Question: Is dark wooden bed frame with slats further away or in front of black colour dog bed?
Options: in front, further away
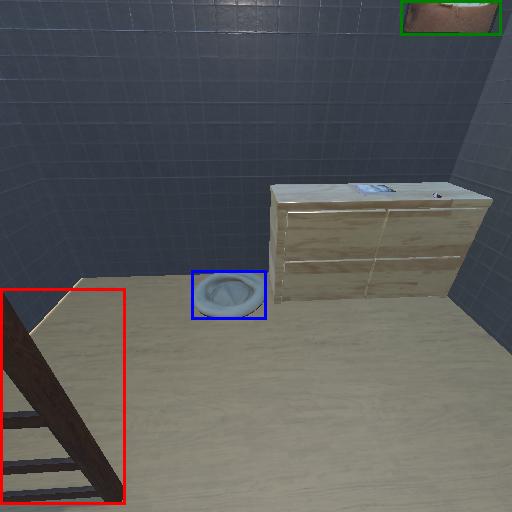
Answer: in front